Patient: sex F, age 71
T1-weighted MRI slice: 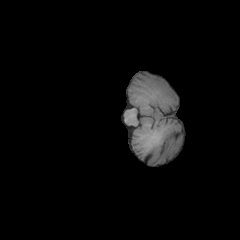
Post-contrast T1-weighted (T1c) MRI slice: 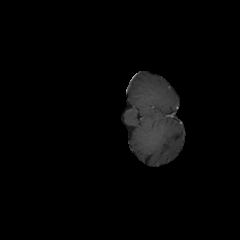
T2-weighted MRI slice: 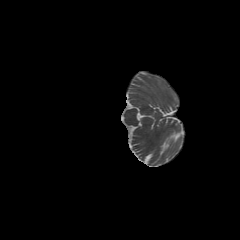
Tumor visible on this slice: no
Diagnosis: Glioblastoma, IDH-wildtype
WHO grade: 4